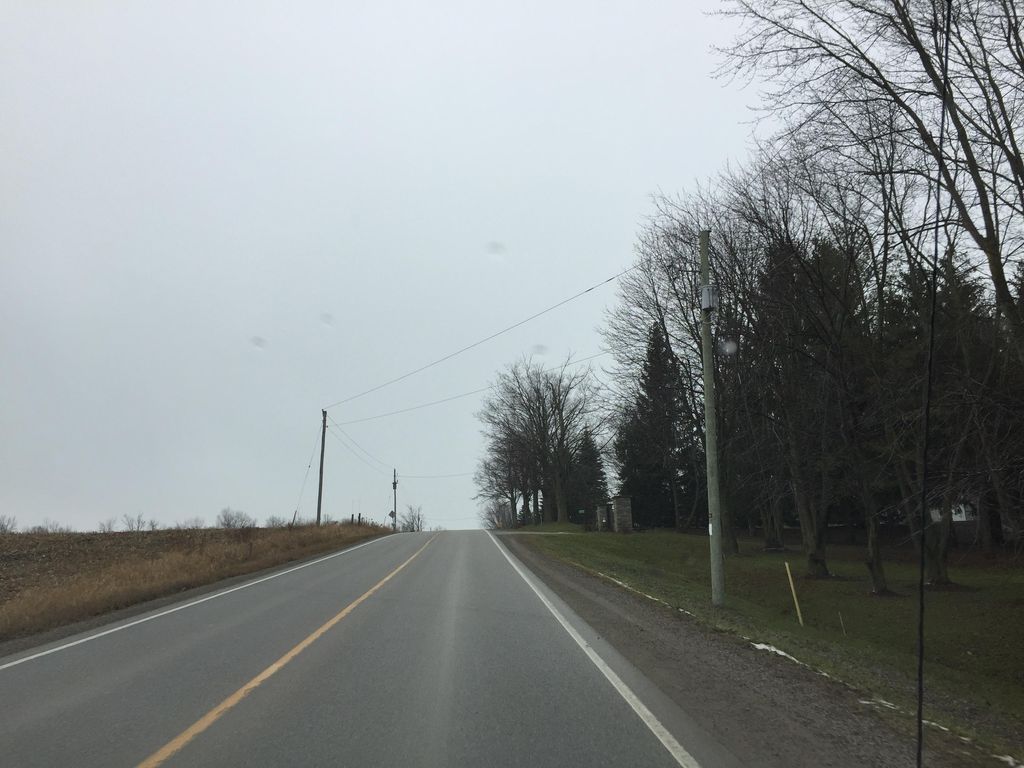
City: kitchener-waterloo